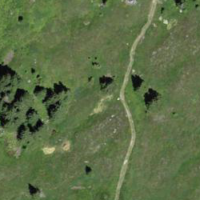
EUNIS habitat code: 31
Species observed at this site:
Calluna vulgaris
Campanula barbata
Arnica montana